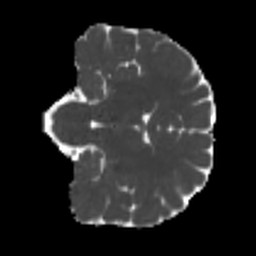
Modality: MD
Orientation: coronal
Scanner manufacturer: siemens
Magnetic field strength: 3 T
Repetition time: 4 s
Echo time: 0.0594 s